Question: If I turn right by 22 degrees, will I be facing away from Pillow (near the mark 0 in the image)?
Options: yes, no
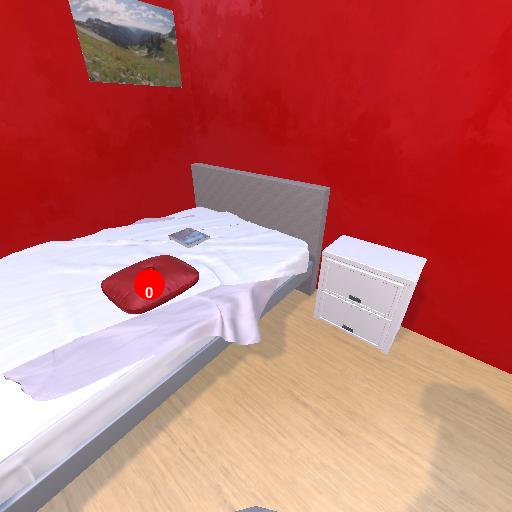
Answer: yes